Aerial crown-view tile of a tropical tree (Barro Colorado Island, Panama), acquired 20250512:
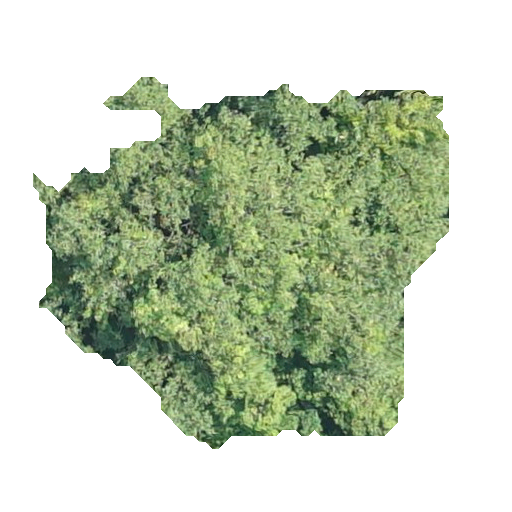
Species: Hieronyma alchorneoides
GBIF accepted scientific name: Hieronyma alchorneoides
Crown area: 162.287 m²